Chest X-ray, AP view. Patient: 24 years old, sex M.
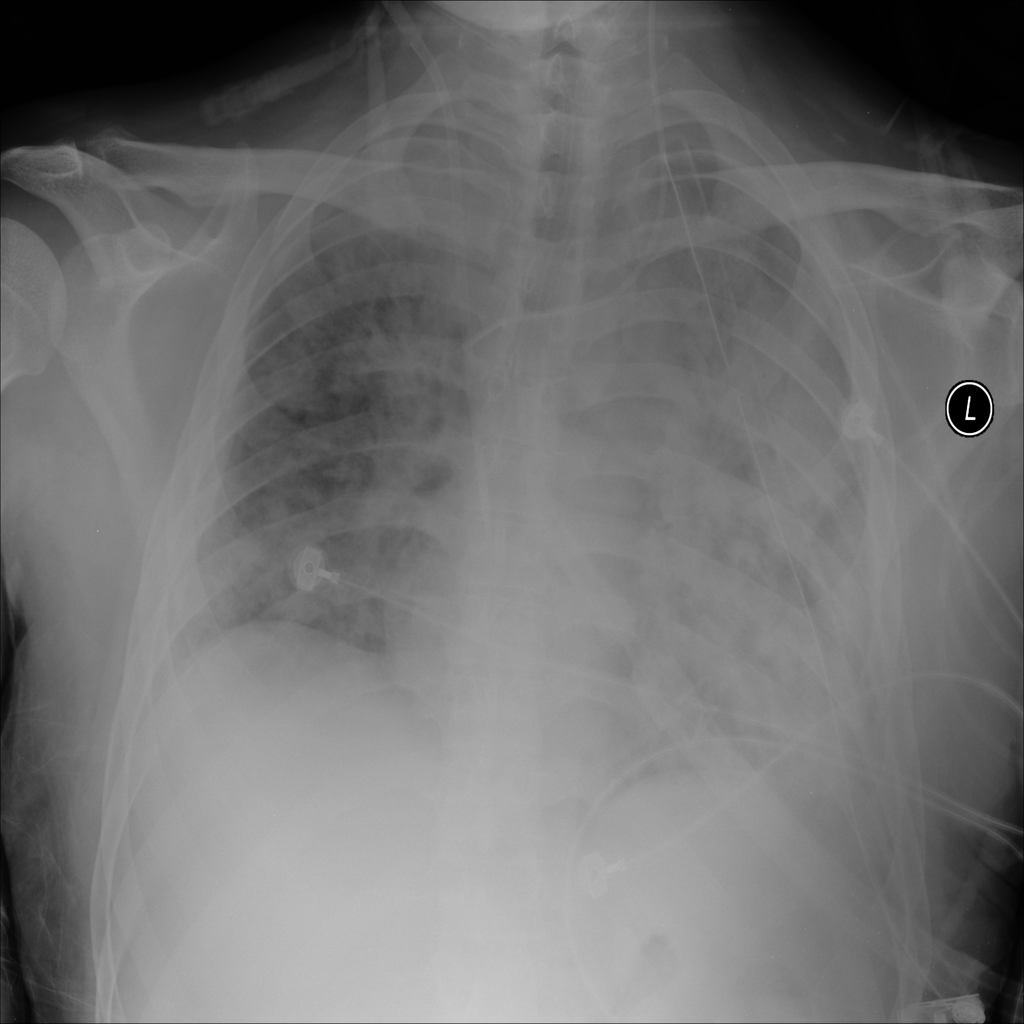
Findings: Consolidation